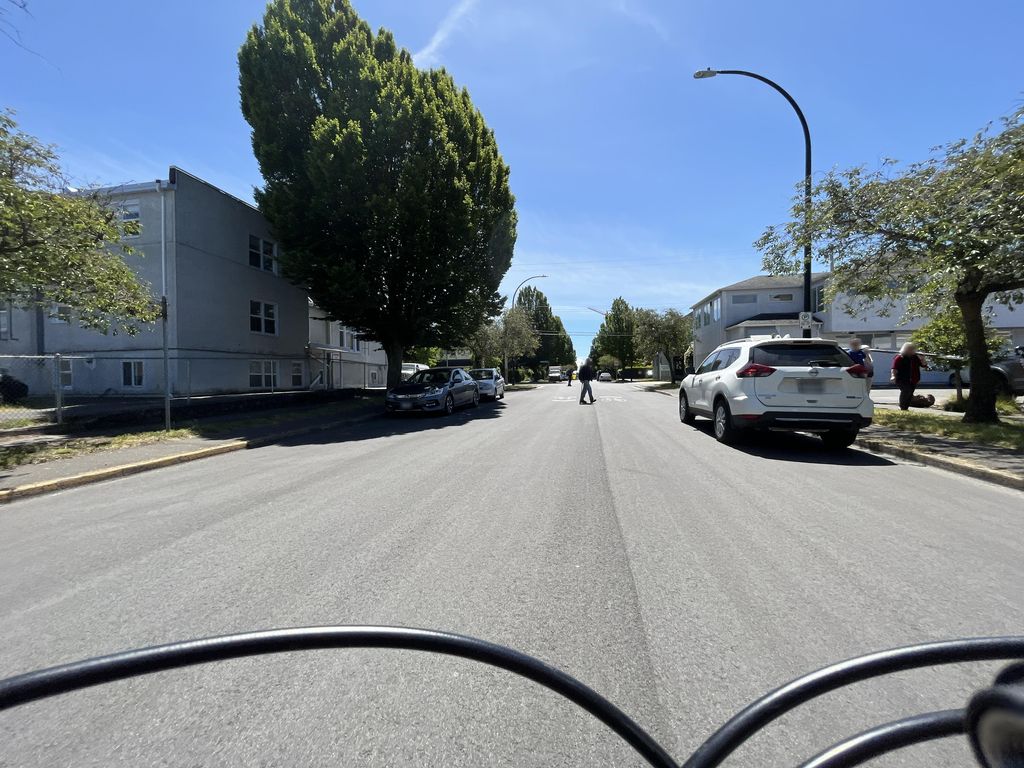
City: victoria